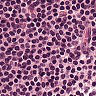
Metastatic tissue present: no